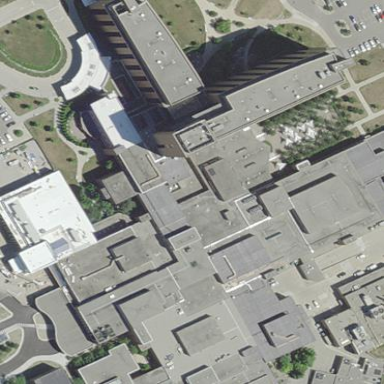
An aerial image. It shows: Hospital building.